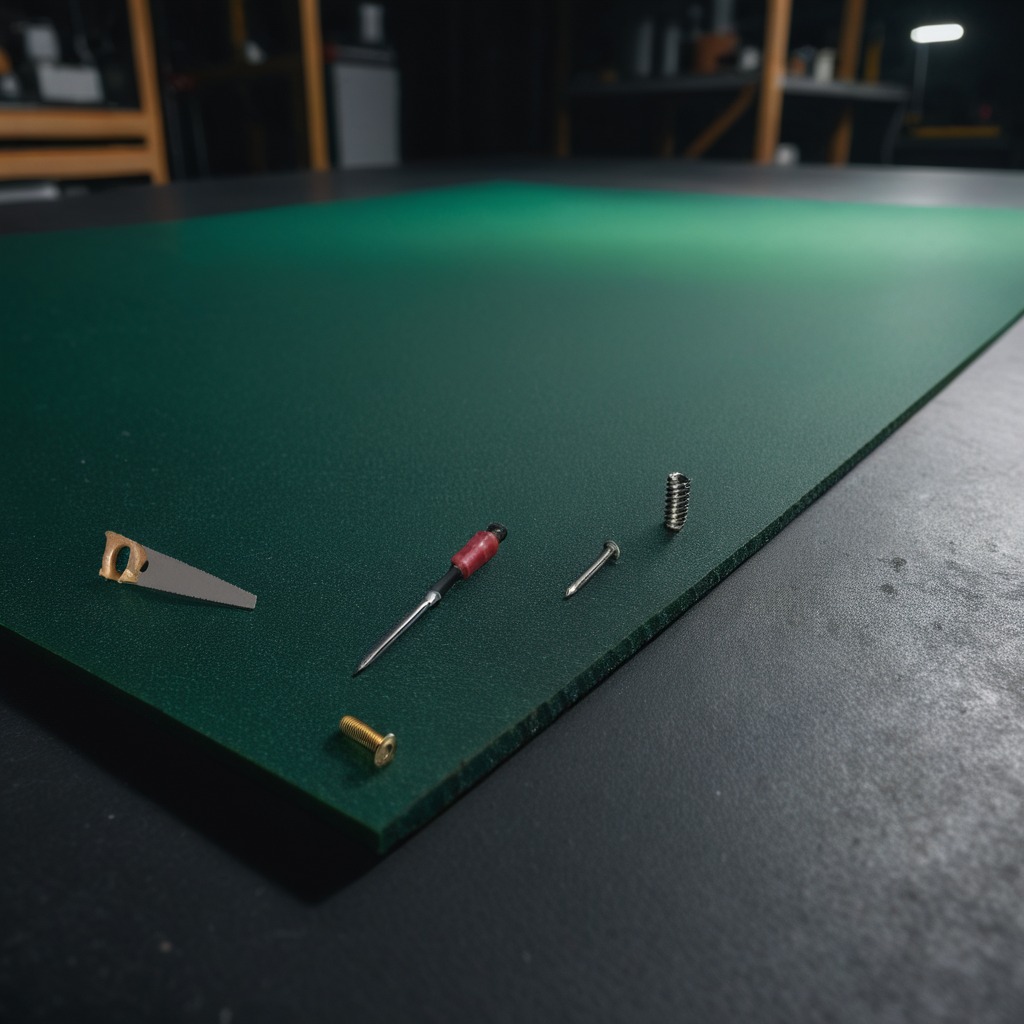
A machine screw, an iron nail, a coiled metal spring, a handheld metal saw, and a screwdriver are lying on the granite tabletop.